Question: I'm trying to return results for service orders from a table that contains Document No. and Unit of Measure as the column header. The Unit of Measure column contains terms 'EACH', 'CHARGE' and 'HOUR'. I do not want to return any results for any Document No. whose Unit of Measure data contains the term 'Hour' I've tried Unit of Measure Not Like = 'Hour' in my Where clause but I still keep getting results with Hour. See two service orders from table I am trying to query. I dont want to return "Document No. svo-13352.

'''
select [Document No.]
from [Service Line]
where [Unit of Measure] not like 'HOUR'
'''
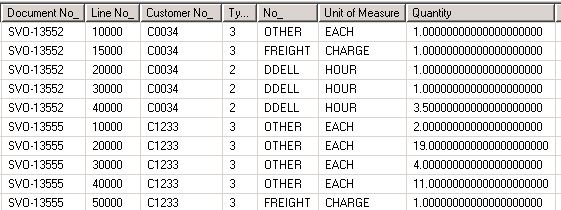
Answer: Something like this should work:
'''
select distinct ([Document No.]) from [Service Line]
where [Document No.] not in
(
select distinct( [Document No.] ) from [Service Line] where [Unit of Measure] like 'HOUR'
)
'''